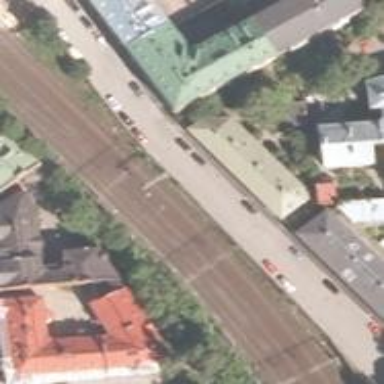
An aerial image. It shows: Railway signal.